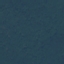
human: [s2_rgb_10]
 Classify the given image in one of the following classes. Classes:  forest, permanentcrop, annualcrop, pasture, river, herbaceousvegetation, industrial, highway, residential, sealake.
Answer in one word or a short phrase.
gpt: Forest